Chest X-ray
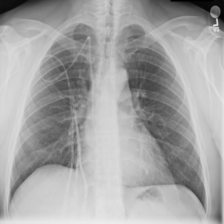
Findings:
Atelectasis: negative
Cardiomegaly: negative
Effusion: negative
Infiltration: negative
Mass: negative
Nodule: negative
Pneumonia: negative
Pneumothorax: negative
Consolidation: negative
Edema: negative
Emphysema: negative
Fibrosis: negative
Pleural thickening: negative
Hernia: negative